Sex: M
Age: 47
Scanner: Avanto
Primary tumour origin: Melanoma
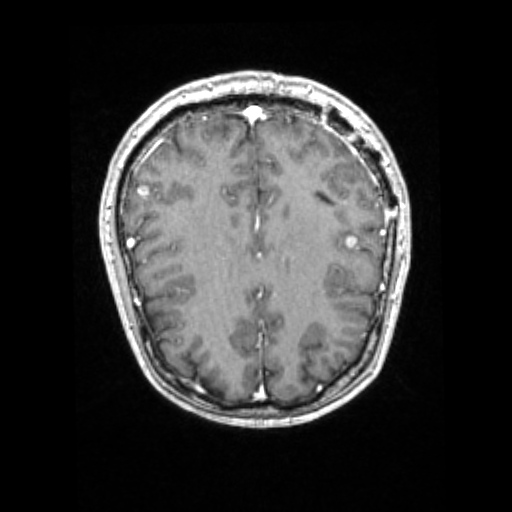
Segmented lesion volume (cc): 0.5892
Number of lesion components: 2